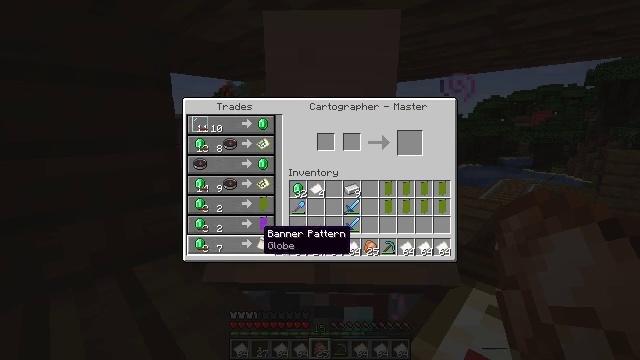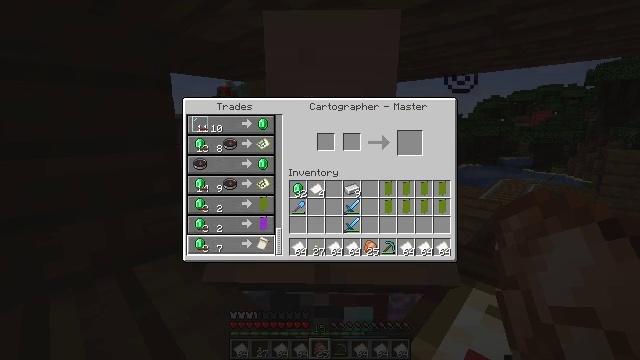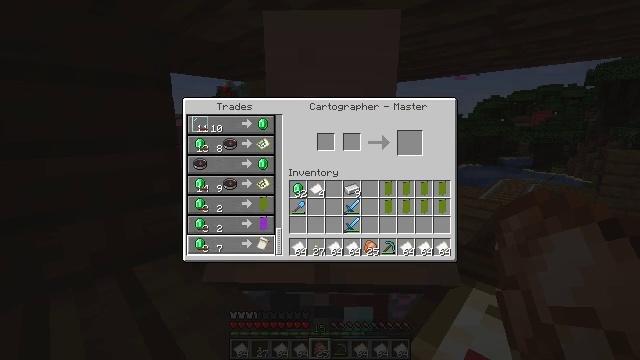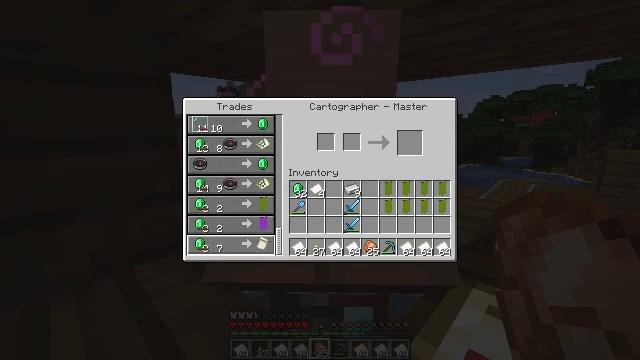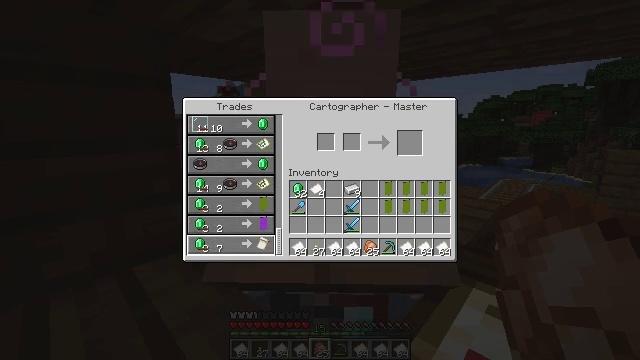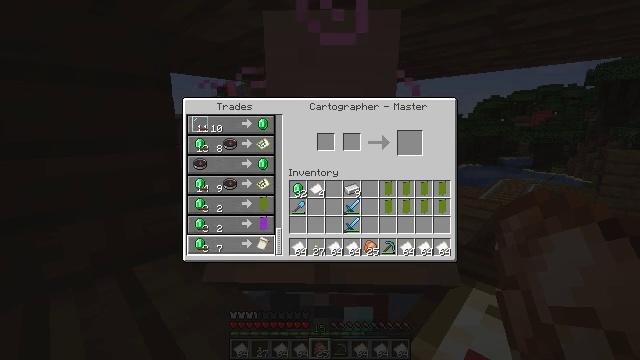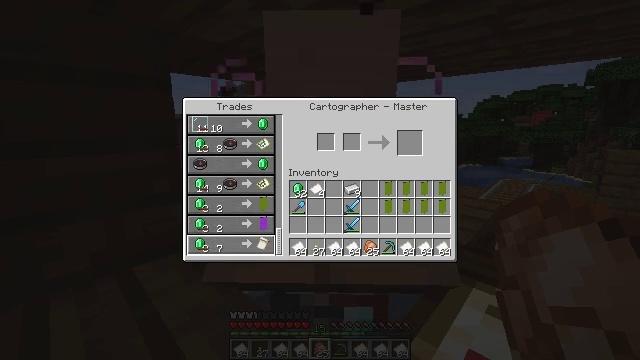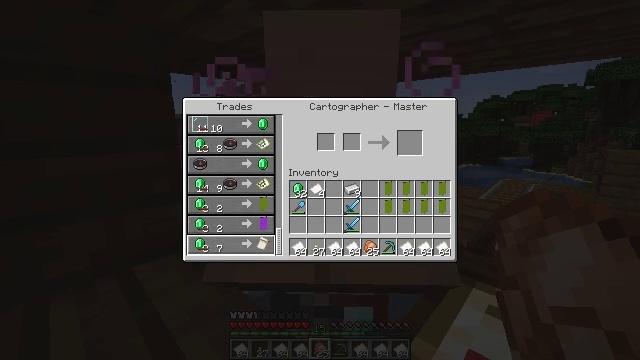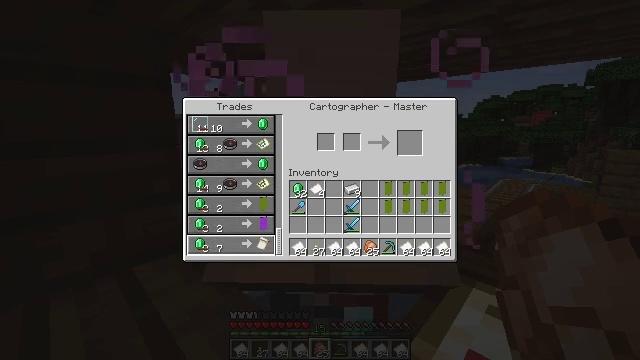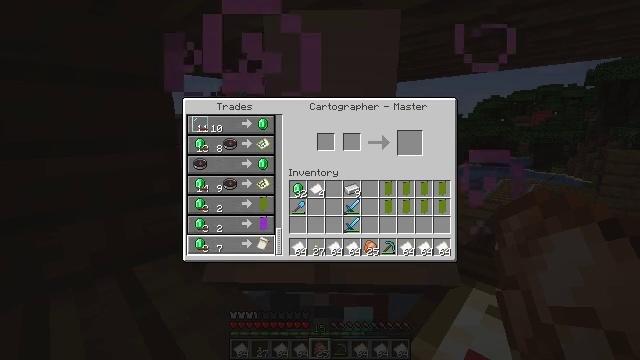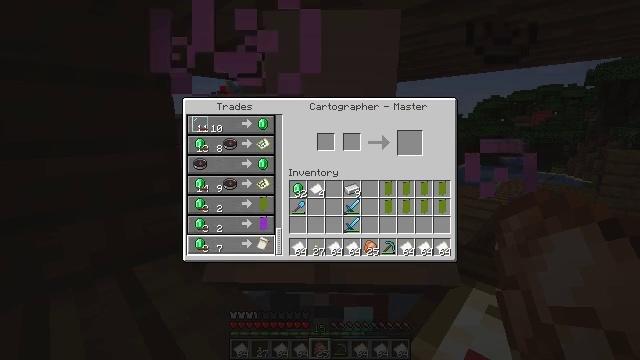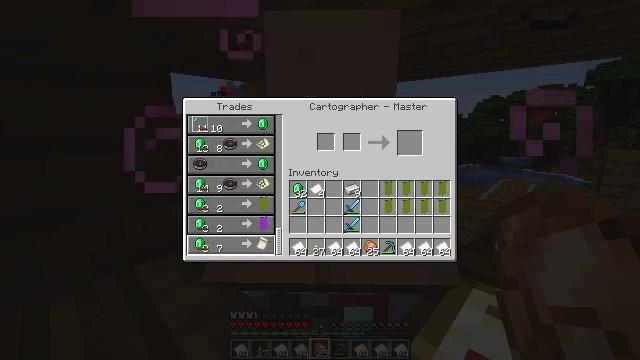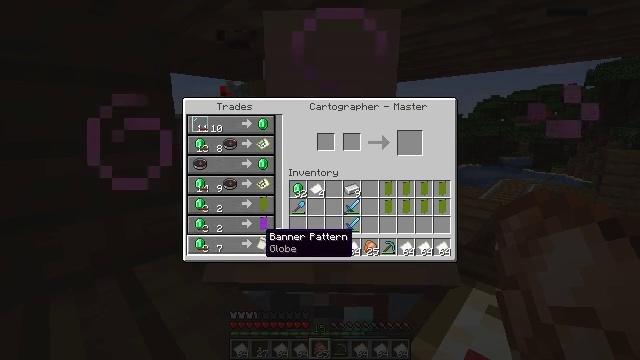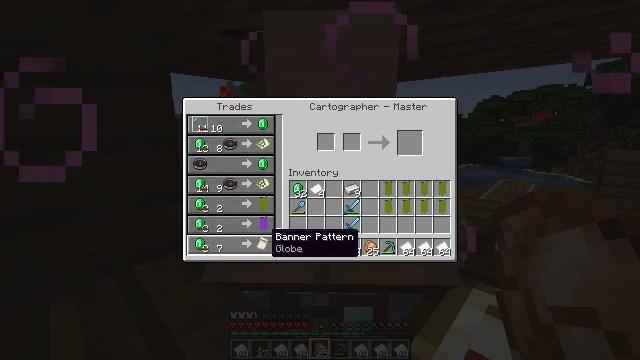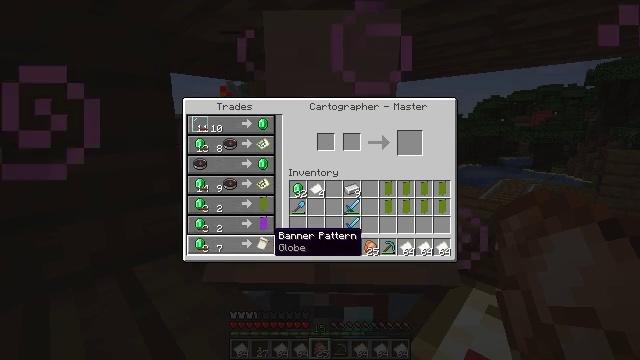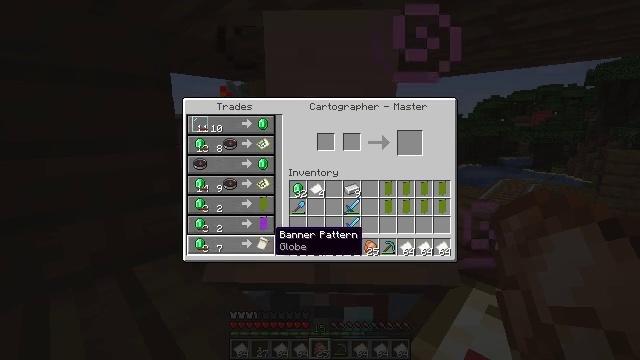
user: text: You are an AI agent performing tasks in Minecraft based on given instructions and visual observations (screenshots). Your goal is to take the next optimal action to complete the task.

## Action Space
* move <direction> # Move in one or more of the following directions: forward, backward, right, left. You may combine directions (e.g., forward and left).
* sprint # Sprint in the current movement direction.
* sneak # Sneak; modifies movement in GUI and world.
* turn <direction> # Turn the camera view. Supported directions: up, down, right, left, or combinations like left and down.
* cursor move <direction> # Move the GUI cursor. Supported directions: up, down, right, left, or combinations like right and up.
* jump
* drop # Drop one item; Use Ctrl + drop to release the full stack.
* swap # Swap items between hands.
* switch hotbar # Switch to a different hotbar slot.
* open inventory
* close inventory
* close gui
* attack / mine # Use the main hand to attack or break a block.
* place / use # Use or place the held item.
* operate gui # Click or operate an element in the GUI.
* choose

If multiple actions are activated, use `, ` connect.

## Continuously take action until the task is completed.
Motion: motion action
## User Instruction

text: Craft a lantern from iron nuggets and a torch.
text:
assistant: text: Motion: cursor move left
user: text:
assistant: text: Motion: cursor move left
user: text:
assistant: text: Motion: cursor move left
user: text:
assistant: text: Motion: cursor move left
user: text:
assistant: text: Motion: no_op
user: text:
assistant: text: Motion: no_op
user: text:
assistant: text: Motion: no_op
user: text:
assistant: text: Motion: no_op
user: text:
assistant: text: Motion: no_op
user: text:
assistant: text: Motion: no_op
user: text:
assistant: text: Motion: cursor move right
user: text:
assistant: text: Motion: cursor move right
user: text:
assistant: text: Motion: no_op
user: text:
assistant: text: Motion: no_op
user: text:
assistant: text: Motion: no_op
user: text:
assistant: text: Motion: no_op
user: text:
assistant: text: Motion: no_op
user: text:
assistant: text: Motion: no_op
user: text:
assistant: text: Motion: no_op
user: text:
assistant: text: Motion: no_op
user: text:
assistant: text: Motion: no_op
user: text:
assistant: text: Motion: no_op
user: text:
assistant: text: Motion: no_op
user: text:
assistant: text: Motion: no_op
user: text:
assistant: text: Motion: no_op
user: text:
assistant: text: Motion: no_op
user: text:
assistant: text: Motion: no_op
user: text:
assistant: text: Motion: no_op
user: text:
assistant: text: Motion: no_op
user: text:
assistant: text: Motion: no_op